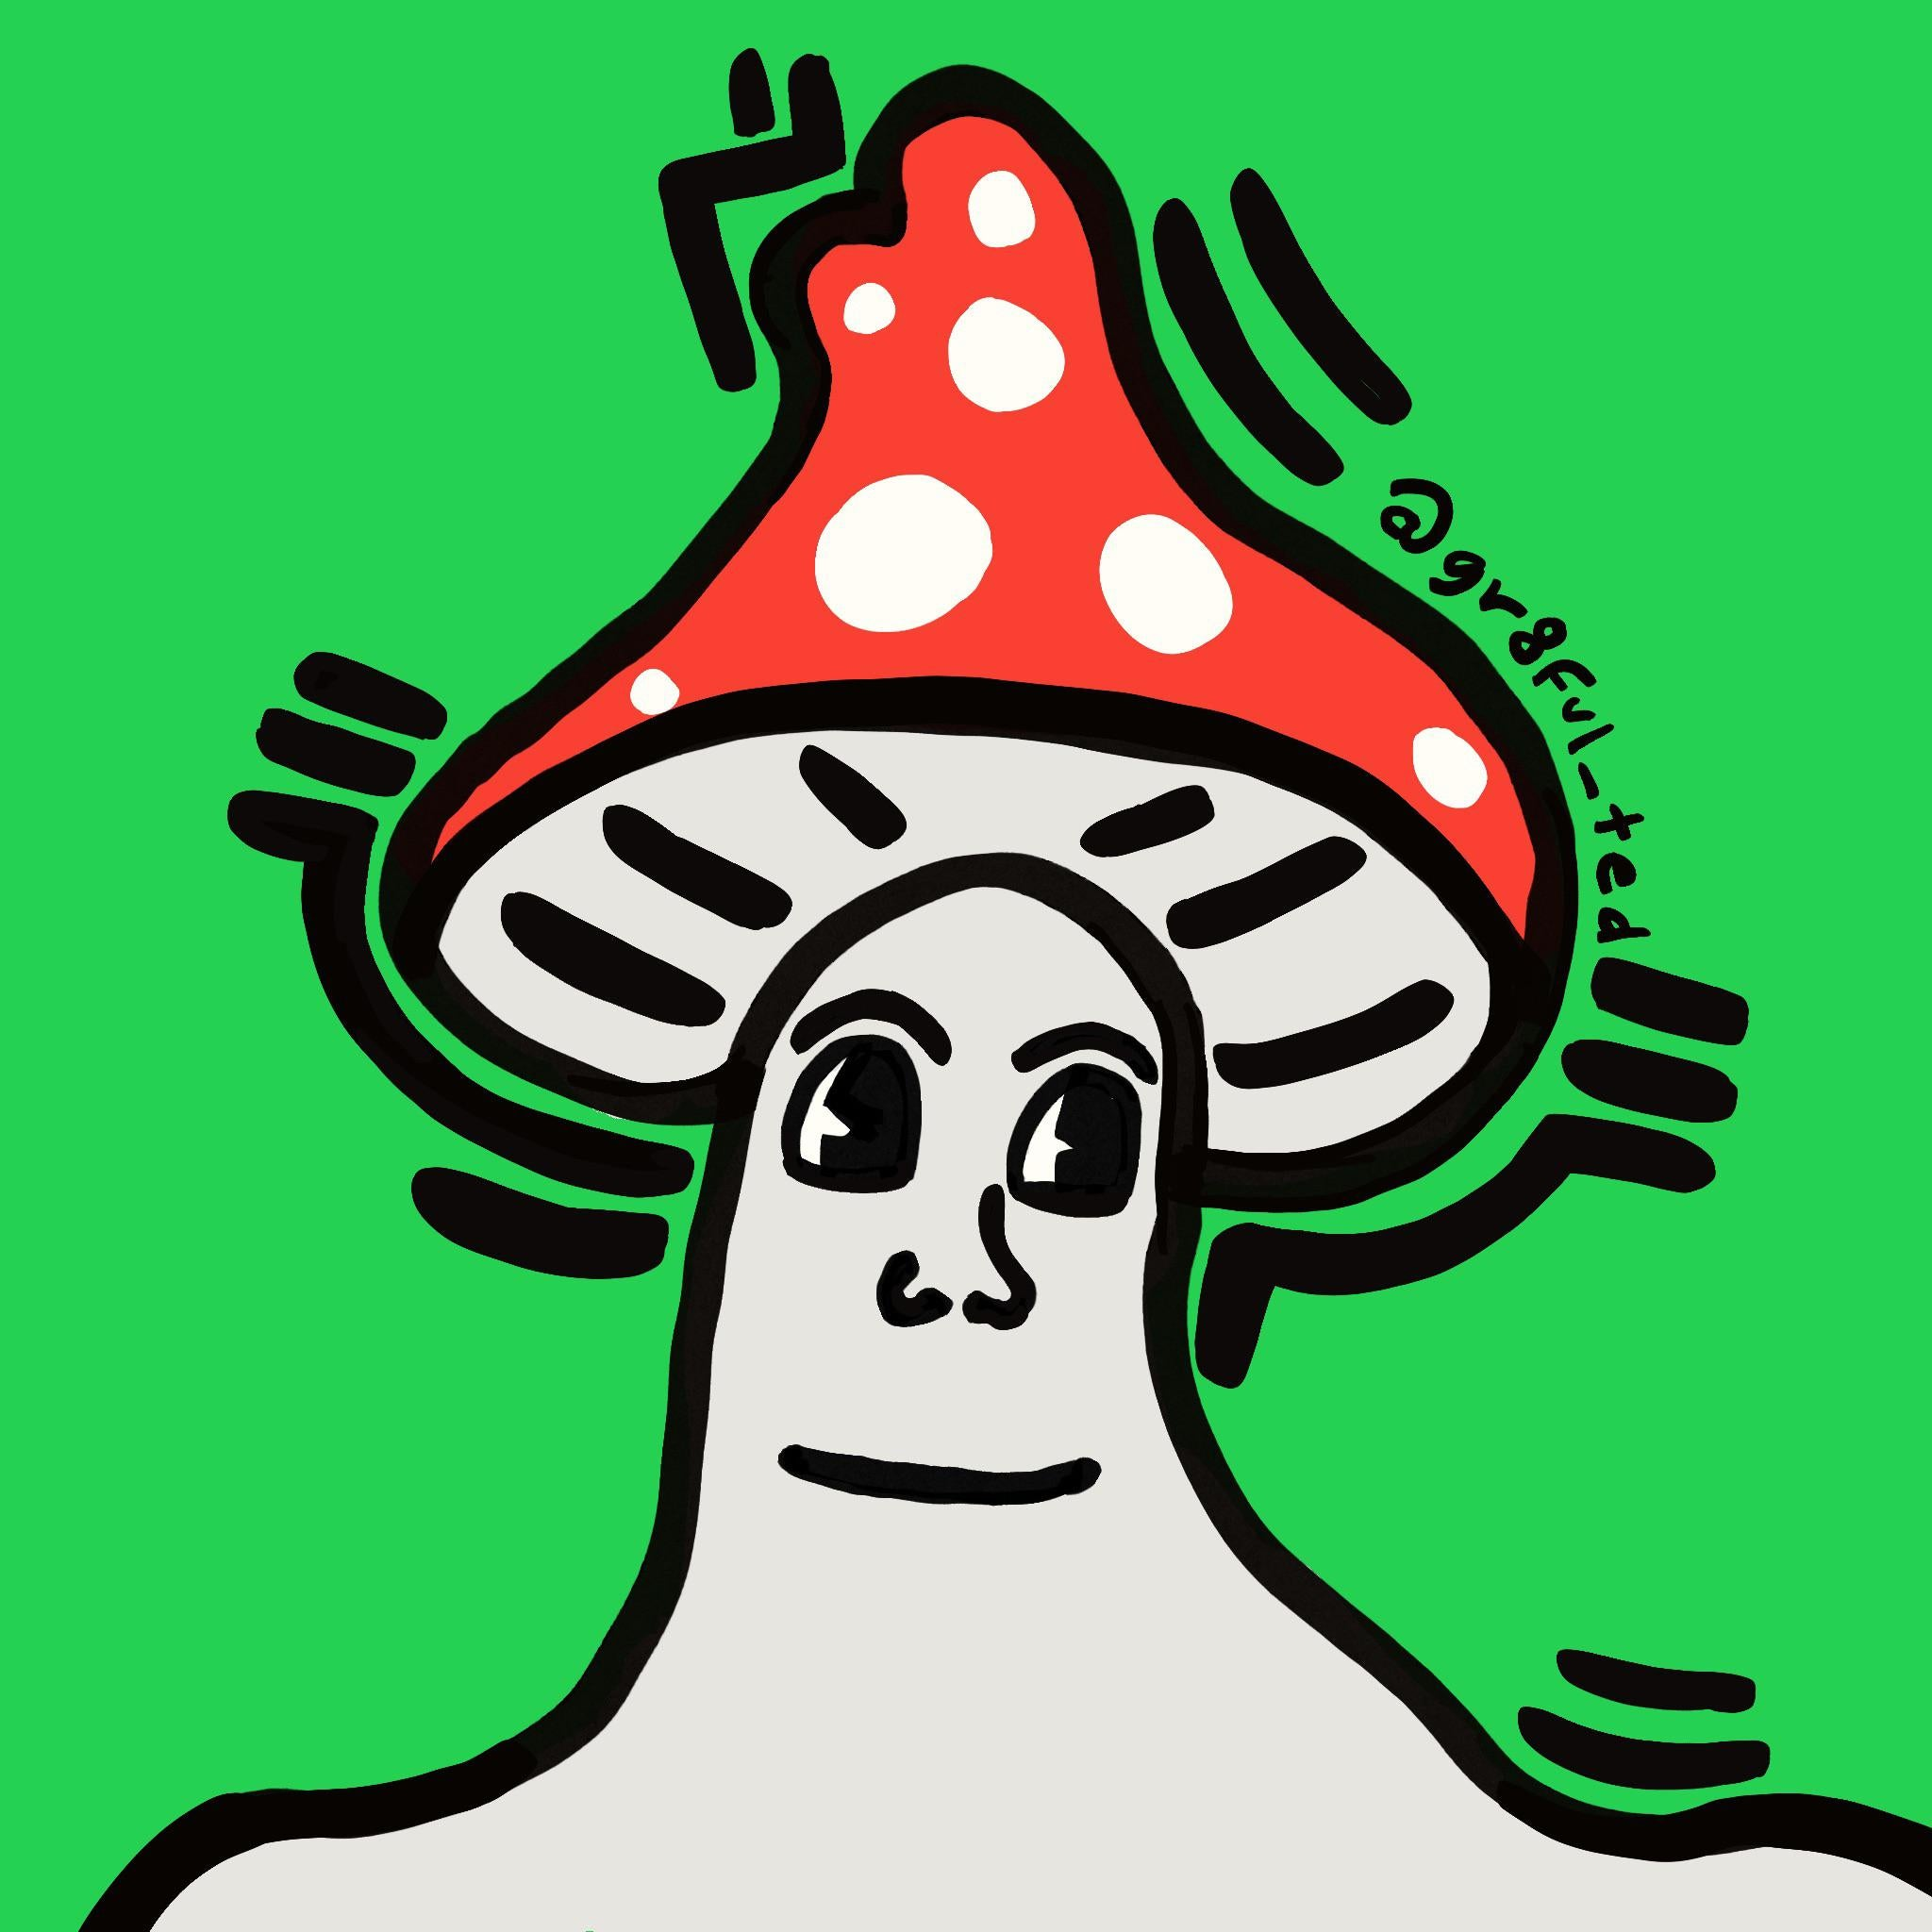
Label: 5_Shroomjak